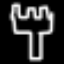
Label: fork